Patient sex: M
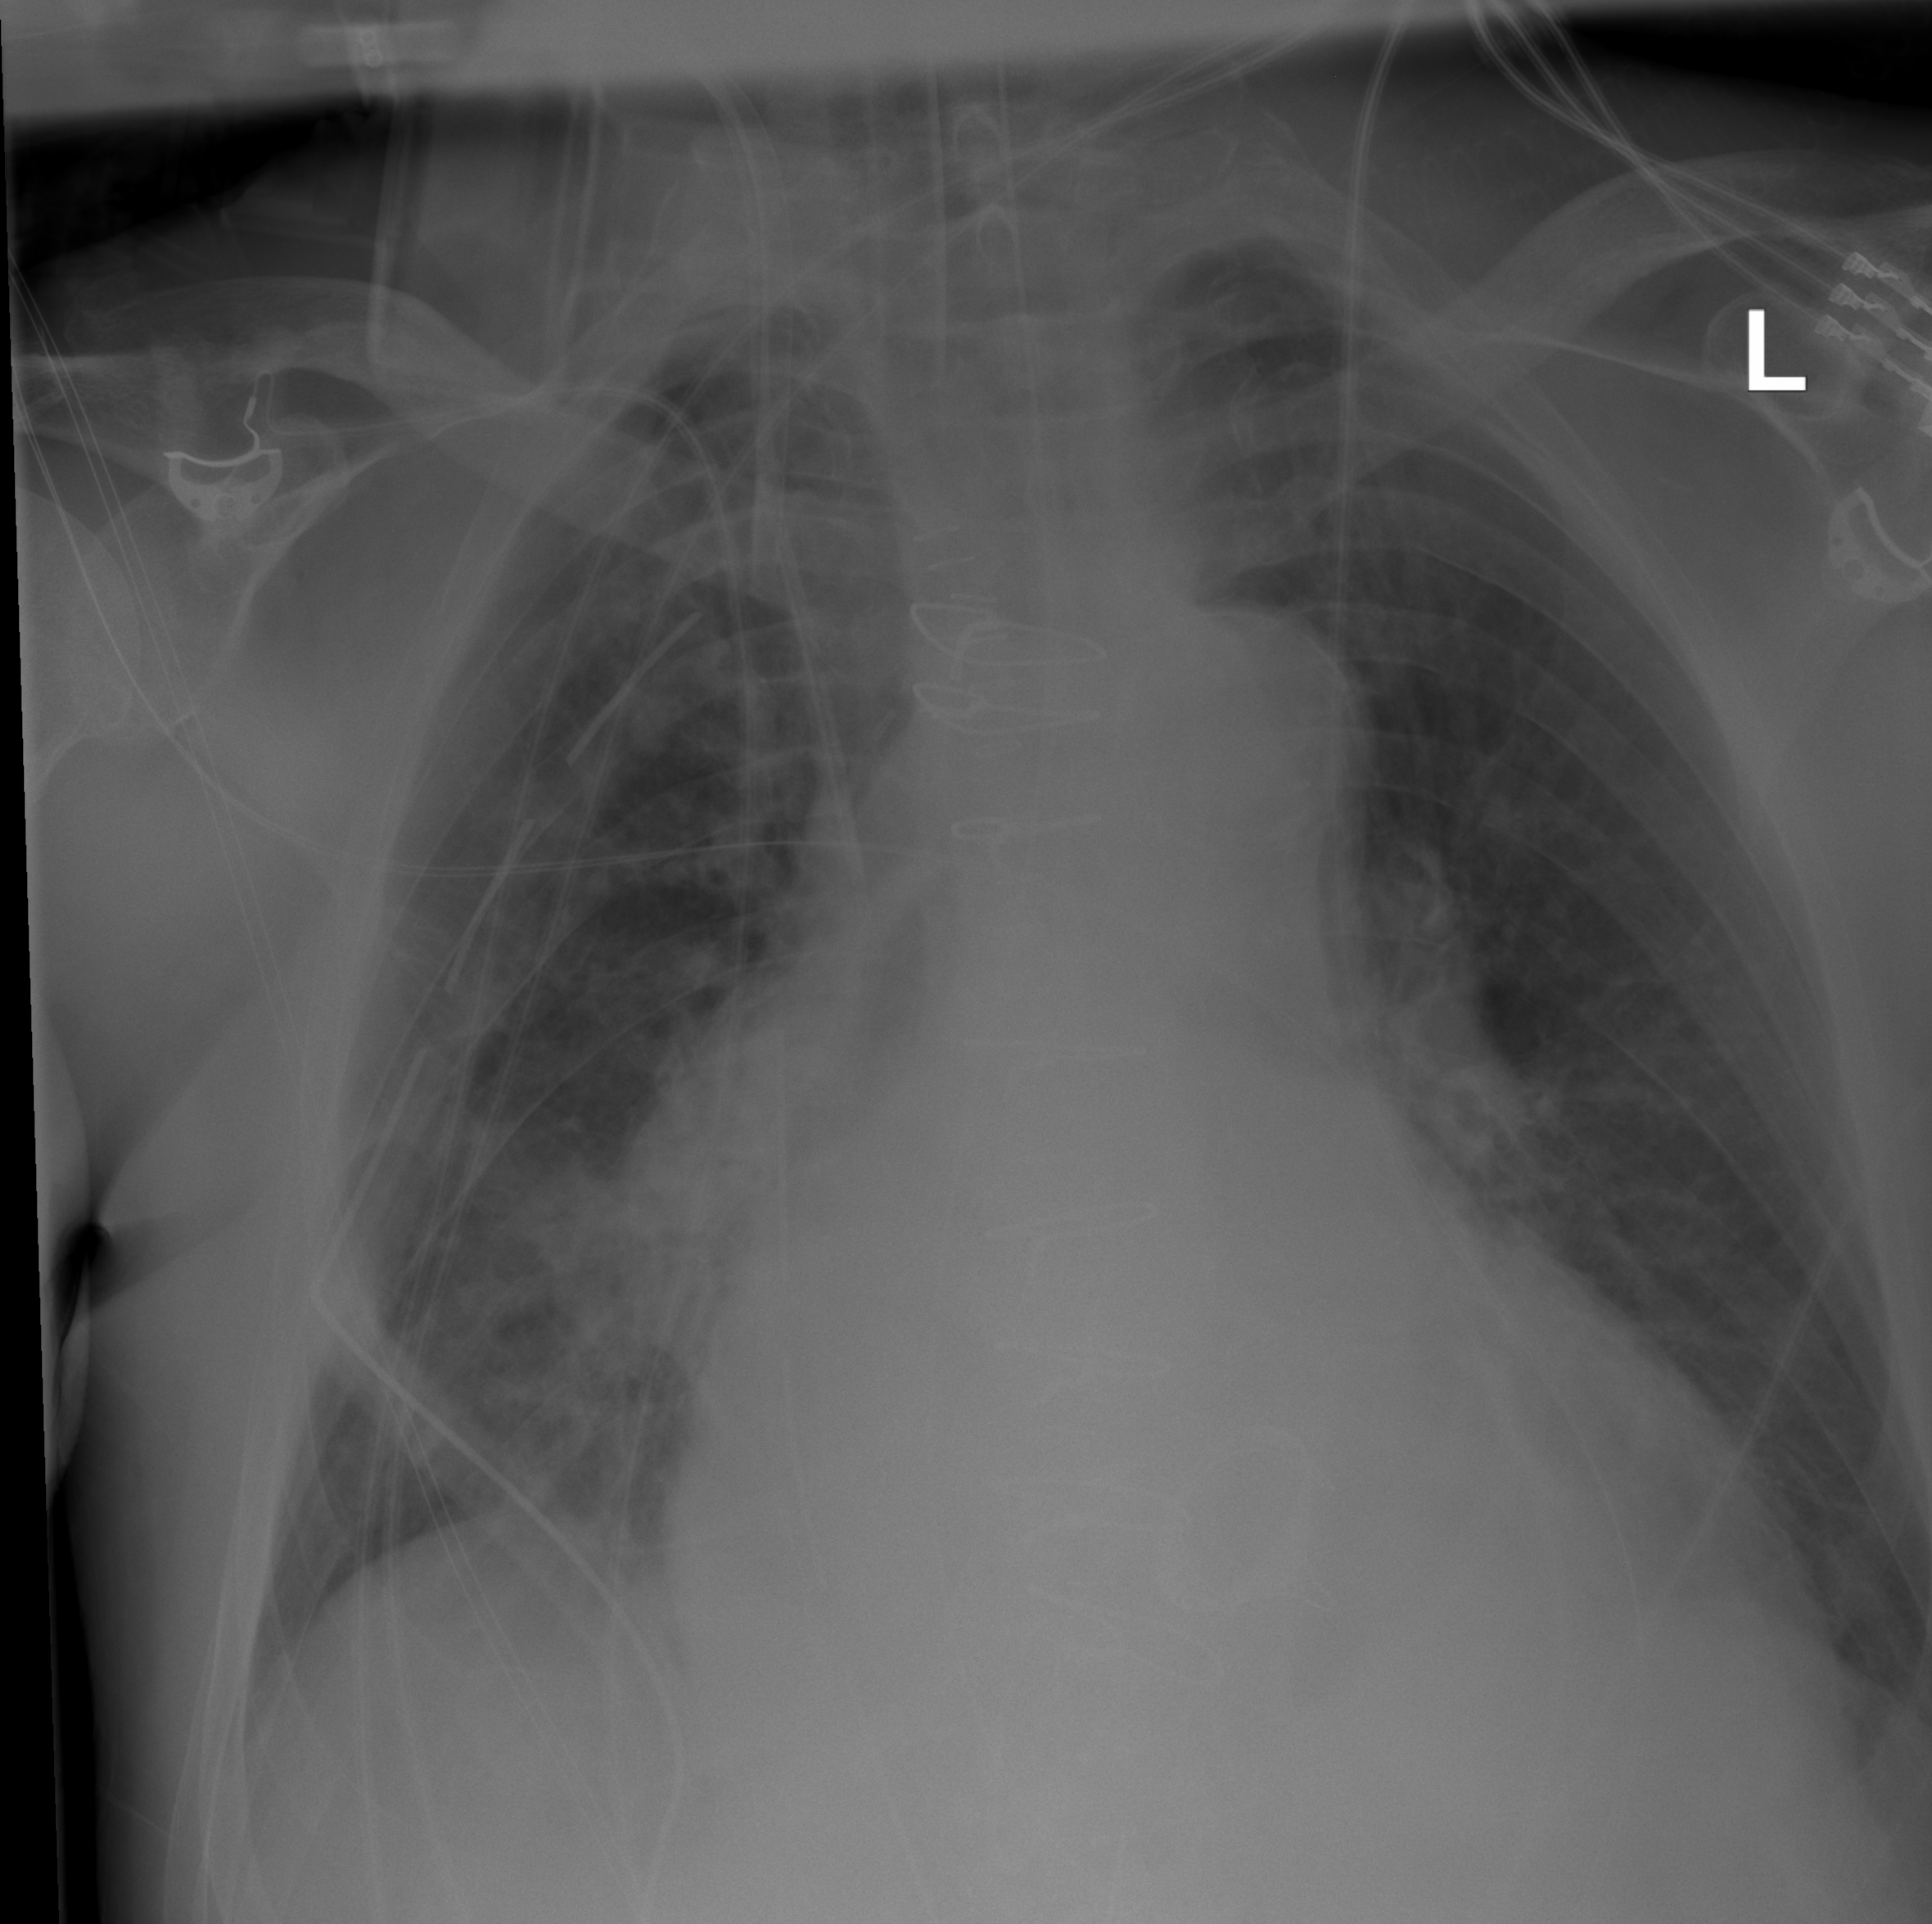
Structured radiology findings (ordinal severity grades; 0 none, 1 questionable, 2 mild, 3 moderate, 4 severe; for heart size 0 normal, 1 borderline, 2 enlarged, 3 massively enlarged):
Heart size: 3
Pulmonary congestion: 2
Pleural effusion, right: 0
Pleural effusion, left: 2
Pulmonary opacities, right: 2
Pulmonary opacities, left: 2
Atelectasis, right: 2
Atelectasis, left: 2